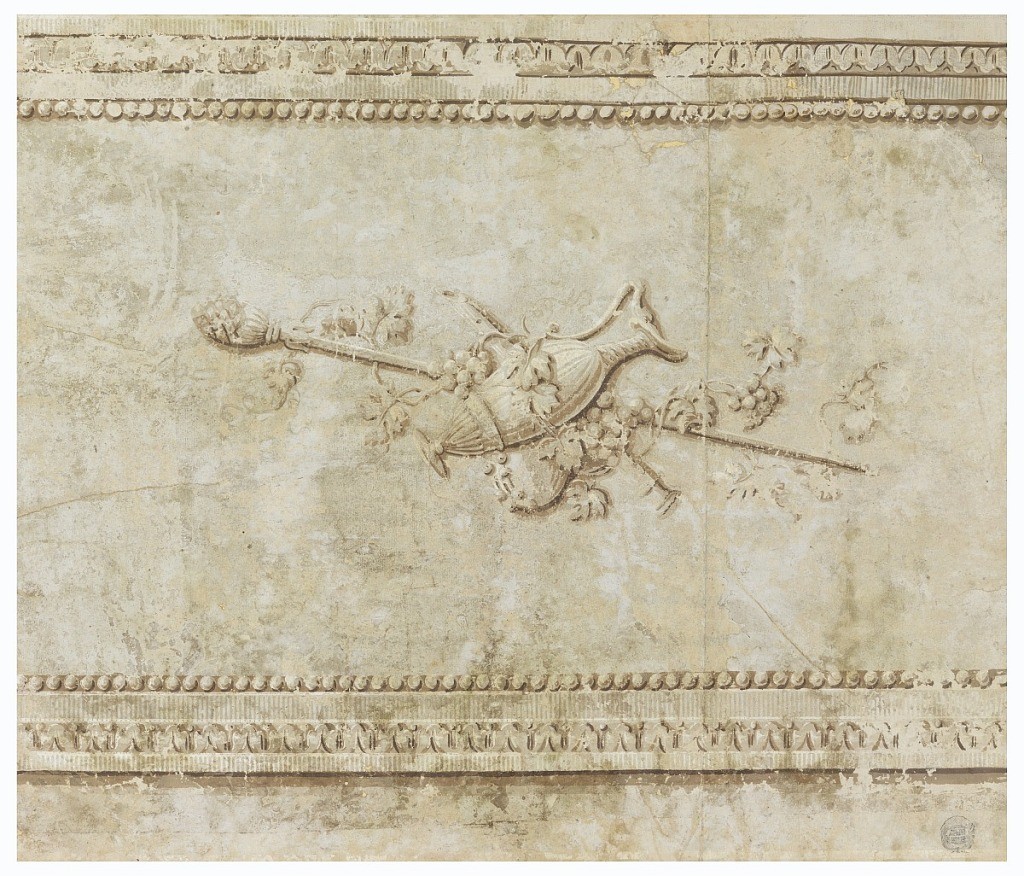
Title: Frieze
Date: ca. 1785
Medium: Block-printed on handmade paper
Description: Horizontal rectangle on joined sheets of paper. Simulated architectural frieze adorned with urn and thyrsis entwined with grapevine; blue-gray, with warm gray shading.